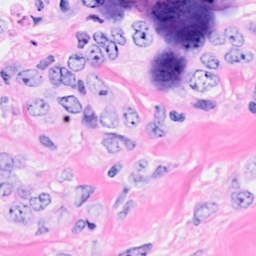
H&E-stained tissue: Breast